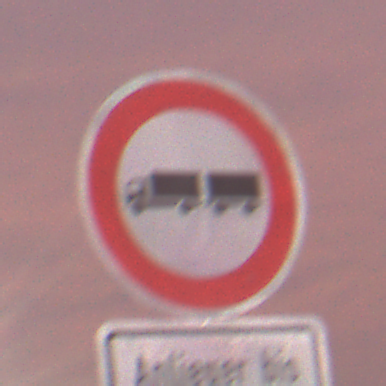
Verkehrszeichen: VerbotLastkraftwagenMitAnhaenger
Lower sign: SonstigeFahrzeugePersonengruppenFrei3
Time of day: SunriseSunset
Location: Outdoor (Urban)
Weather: PartlyCloudy
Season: NotSpecified
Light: Artificial